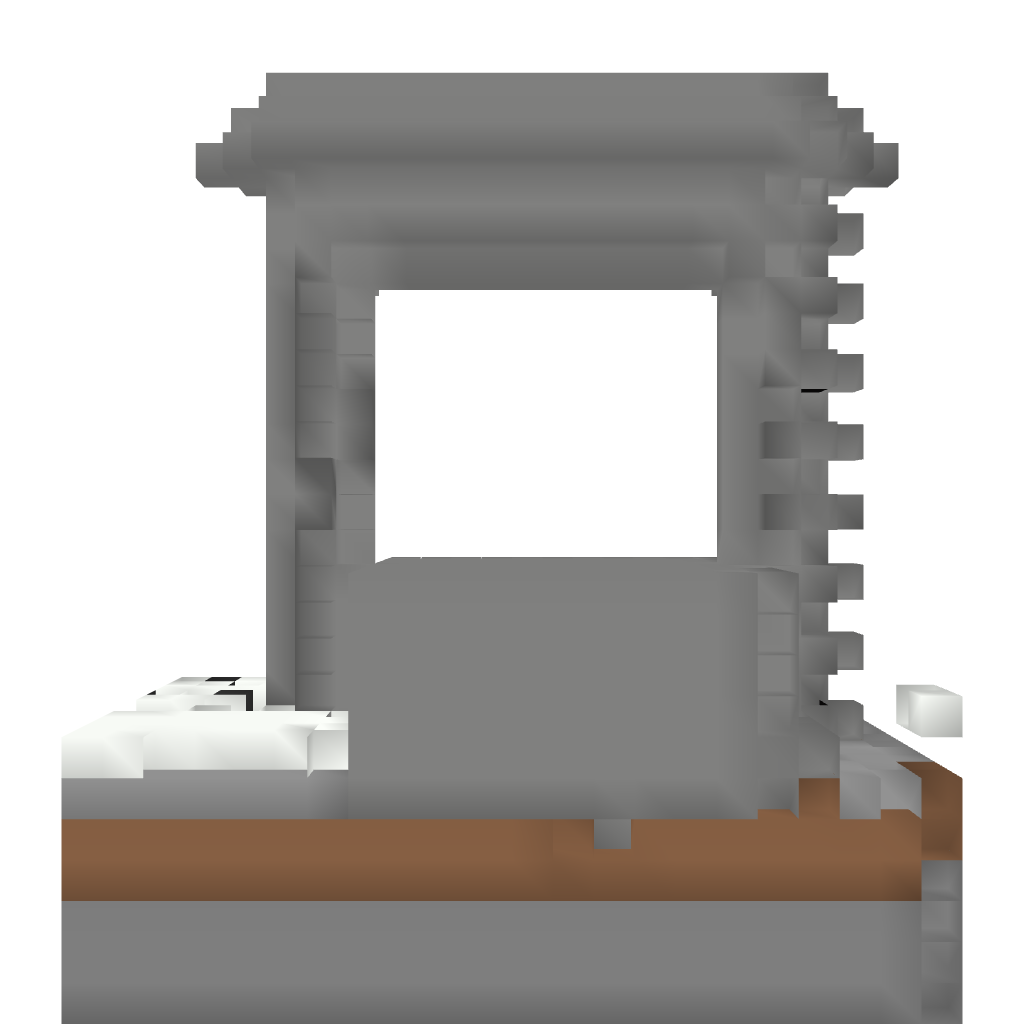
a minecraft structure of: skeleton grinder